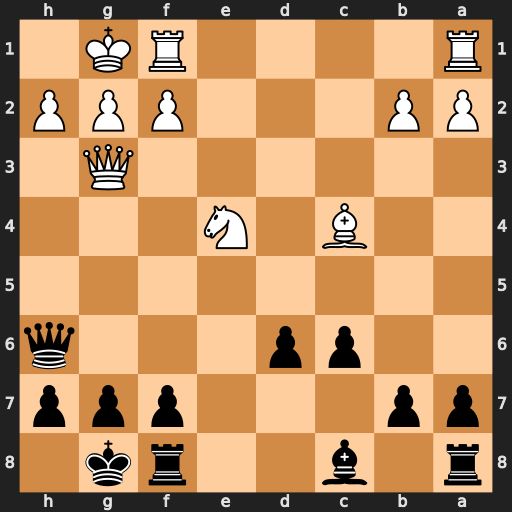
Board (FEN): r1b2rk1/pp3ppp/2pp3q/8/2B1N3/6Q1/PP3PPP/R4RK1
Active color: b
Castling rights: -
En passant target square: -
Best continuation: d5 Bxd5 cxd5